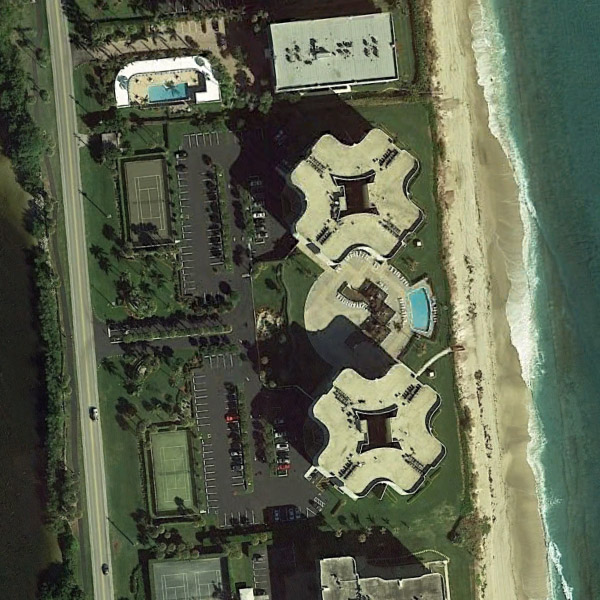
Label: Resort